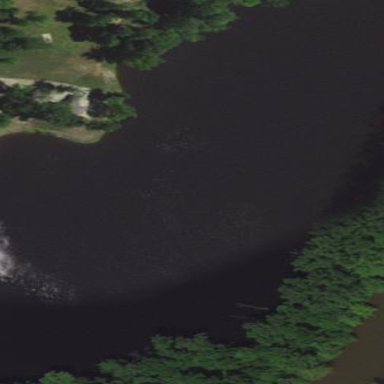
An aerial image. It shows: Pond surrounded by natural water.